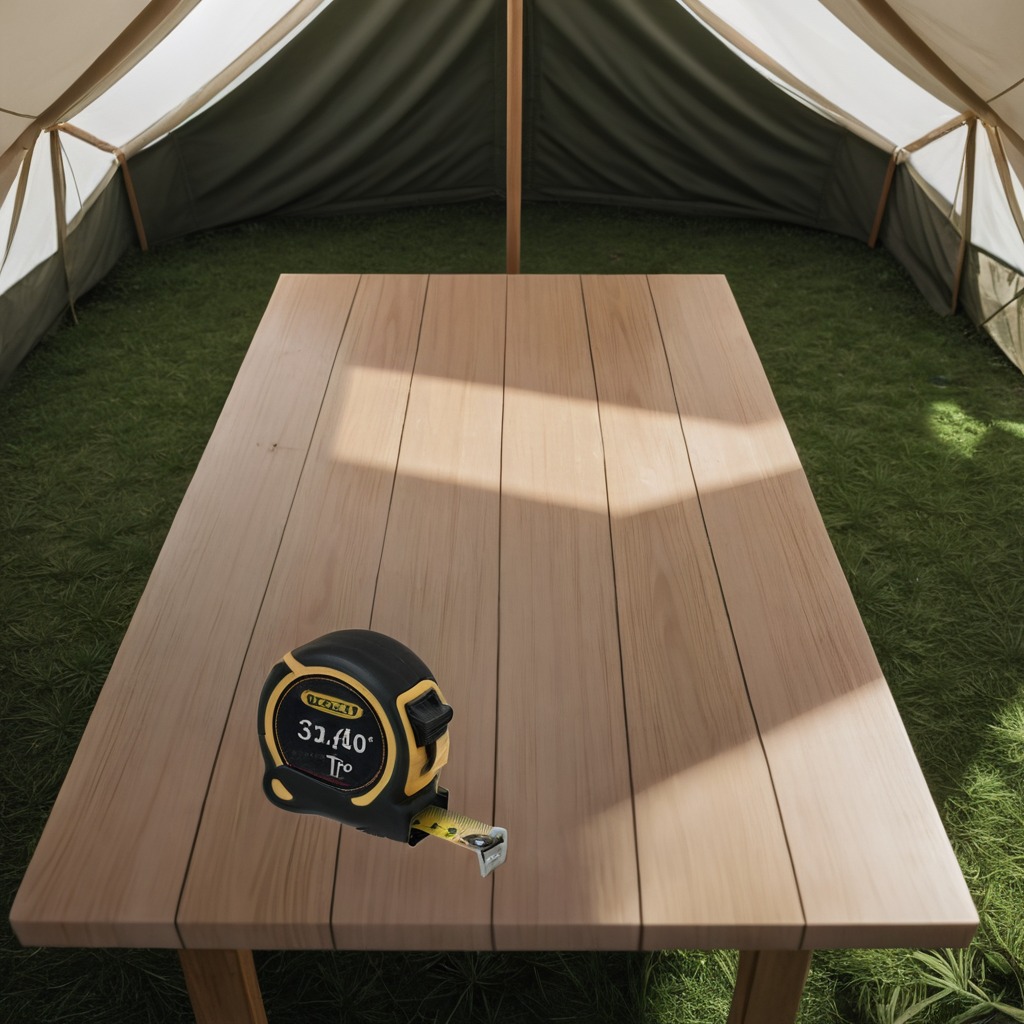
A measuring tape lies on a wooden table inside a jungle field workshop tent.